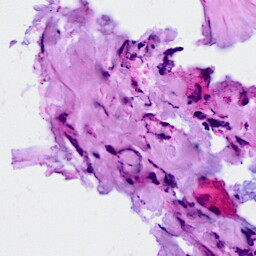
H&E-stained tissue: Breast